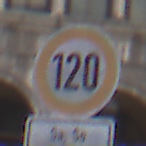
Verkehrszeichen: Geschwindigkeit120
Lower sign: ZeitangabenMitBeschraenkungAufWochentage9
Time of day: SunriseSunset
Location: Outdoor (Urban)
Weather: PartlyCloudy
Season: NotSpecified
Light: Natural